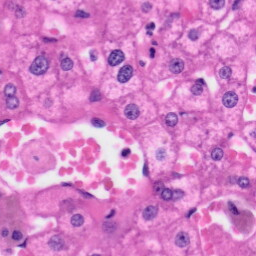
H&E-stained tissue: Liver